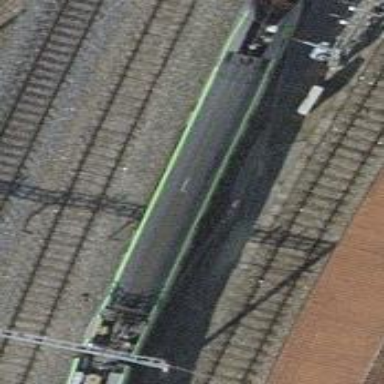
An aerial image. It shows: Railway signal.